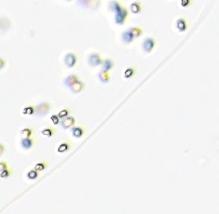
Label: Phaeocystis